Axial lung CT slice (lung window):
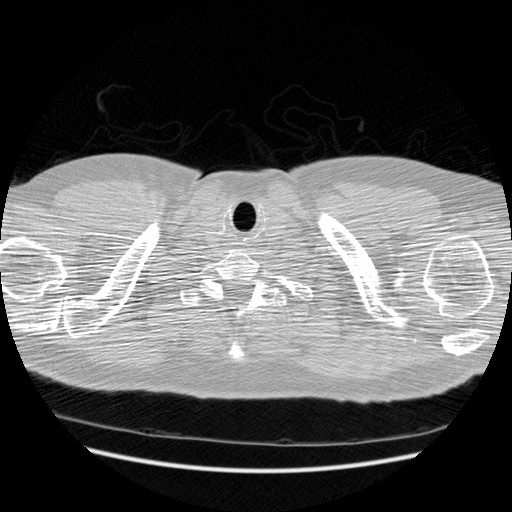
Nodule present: no